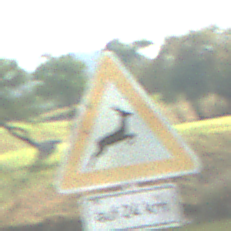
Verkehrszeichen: WildwechselLinks
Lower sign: LaengeEinerStrecke6
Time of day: MorningAfternoon
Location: Outdoor (Nature)
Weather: PartlyCloudy
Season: NotSpecified
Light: Natural